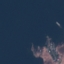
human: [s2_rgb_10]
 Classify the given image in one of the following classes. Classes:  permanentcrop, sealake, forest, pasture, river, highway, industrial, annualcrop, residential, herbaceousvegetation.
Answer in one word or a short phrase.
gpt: SeaLake